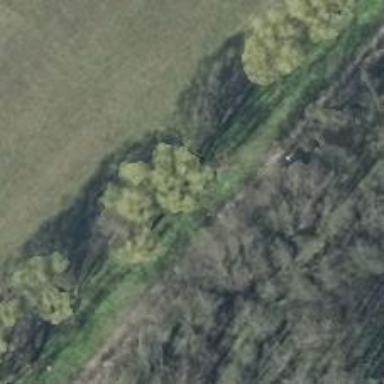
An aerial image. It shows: Row of deciduous broadleaved trees.